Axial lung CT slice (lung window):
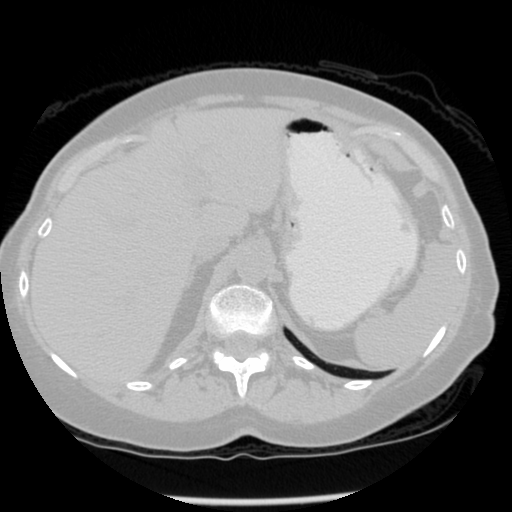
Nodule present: no